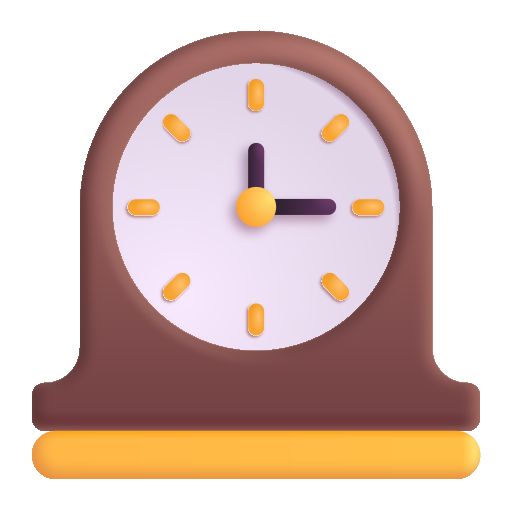
mantelpiece clock color